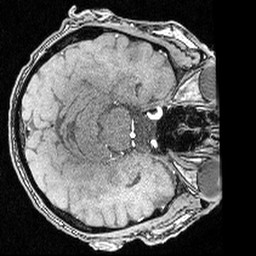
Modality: angio
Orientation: axial
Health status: ill
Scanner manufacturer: siemens
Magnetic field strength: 3 T
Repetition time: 0.022 s
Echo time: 0.00395 s